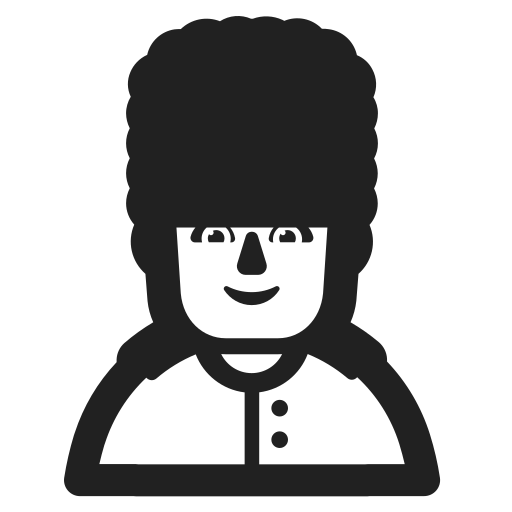
man guard high contrast default